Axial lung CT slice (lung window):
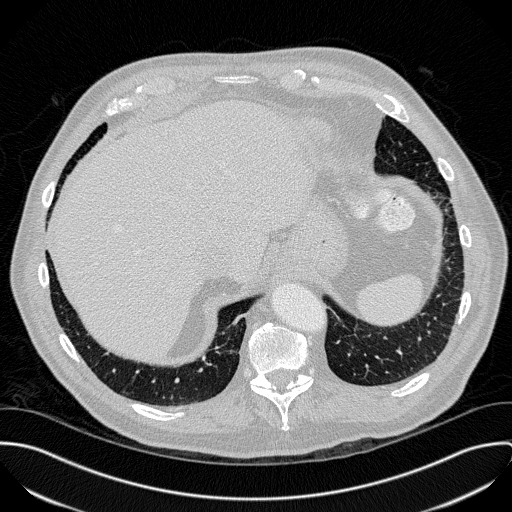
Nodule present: no